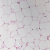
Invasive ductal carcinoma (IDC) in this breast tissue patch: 0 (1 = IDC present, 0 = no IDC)